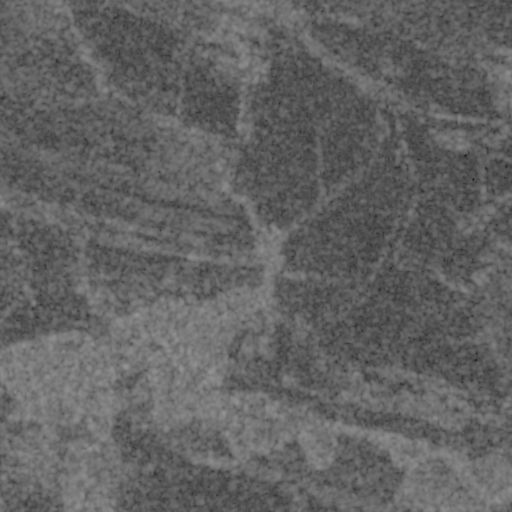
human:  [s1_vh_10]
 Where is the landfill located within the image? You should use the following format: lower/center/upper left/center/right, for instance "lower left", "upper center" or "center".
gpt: The landfill is located in the upper center of the image.
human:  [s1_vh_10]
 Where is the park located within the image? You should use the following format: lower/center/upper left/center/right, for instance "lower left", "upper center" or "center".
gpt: The park is located in the upper right of the image.
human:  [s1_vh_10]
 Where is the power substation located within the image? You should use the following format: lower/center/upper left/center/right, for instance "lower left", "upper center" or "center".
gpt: The power substation is located in the upper right of the image.
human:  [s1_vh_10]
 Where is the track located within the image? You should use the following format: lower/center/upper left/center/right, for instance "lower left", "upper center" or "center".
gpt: There is no track in the image.

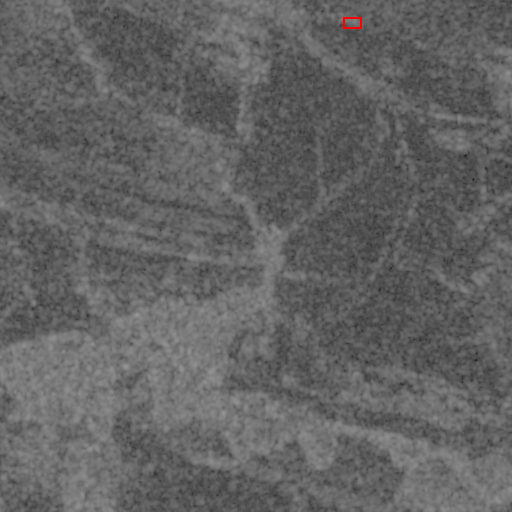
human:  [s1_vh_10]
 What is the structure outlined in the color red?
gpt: The structure outlined in red is a park.
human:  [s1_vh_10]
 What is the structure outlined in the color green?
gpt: There is no green outline.